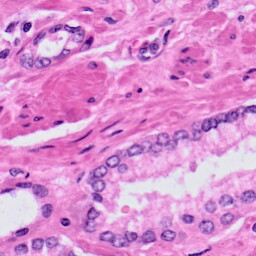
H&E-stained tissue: Prostate